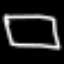
Label: square